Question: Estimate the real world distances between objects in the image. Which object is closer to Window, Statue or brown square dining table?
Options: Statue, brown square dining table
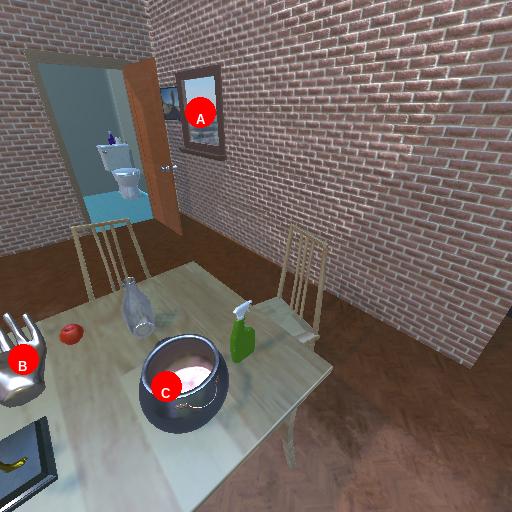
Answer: Statue